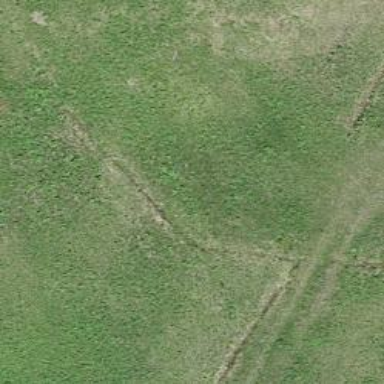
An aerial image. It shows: Ditch in the surroundings.